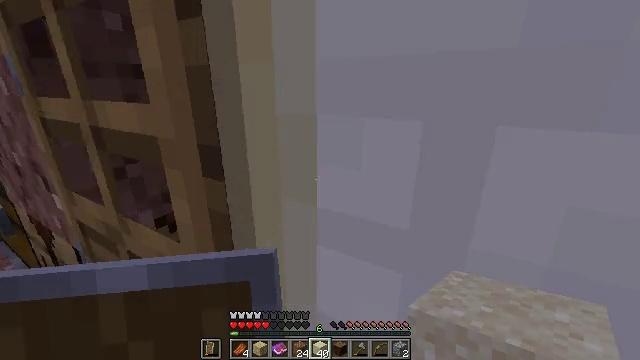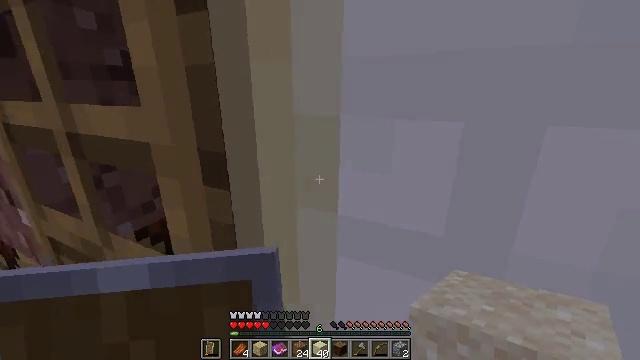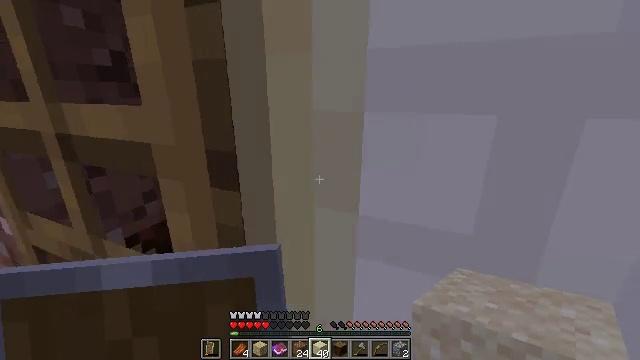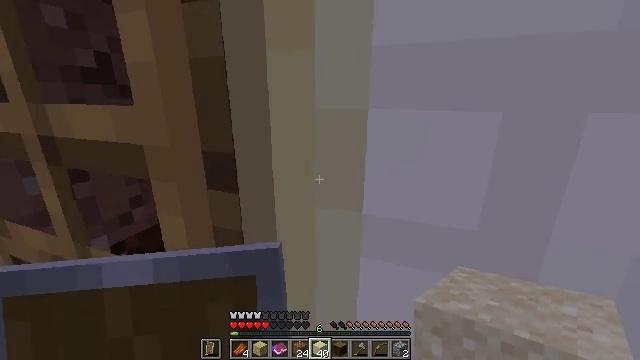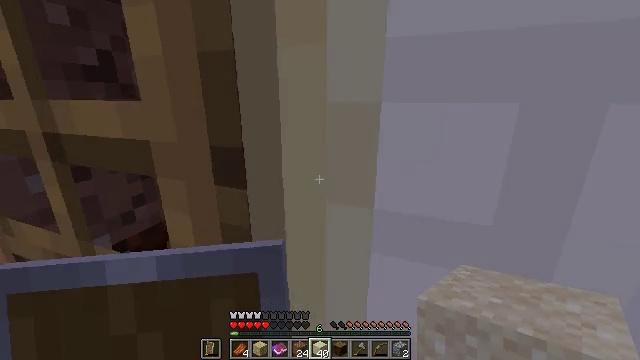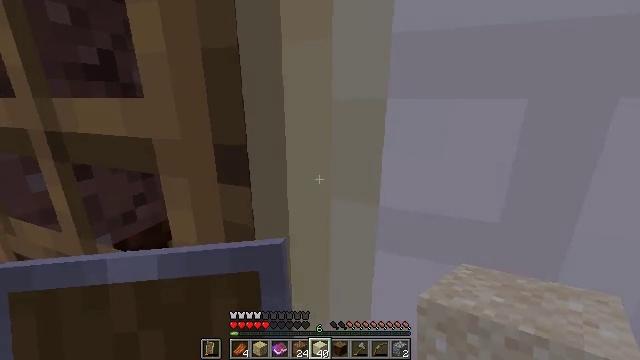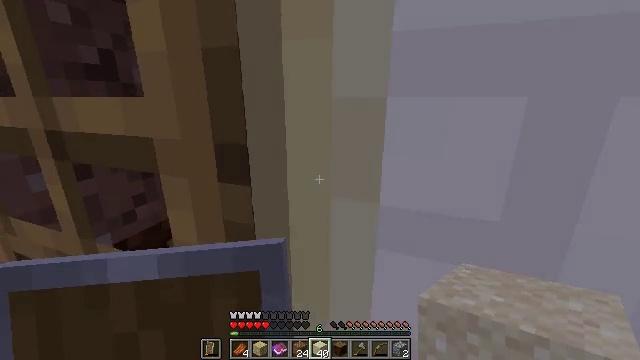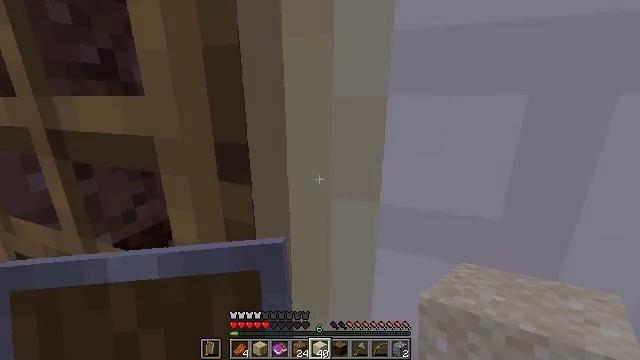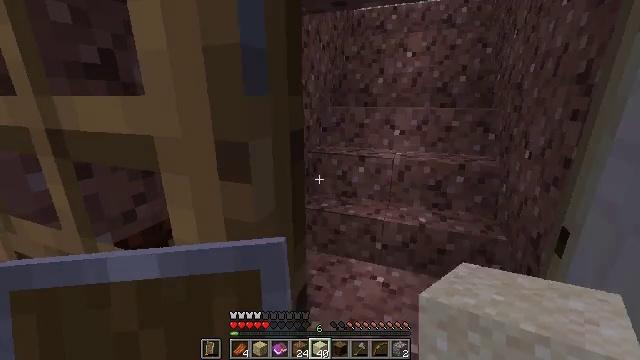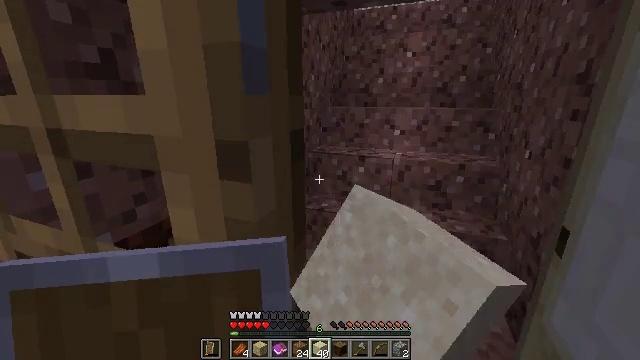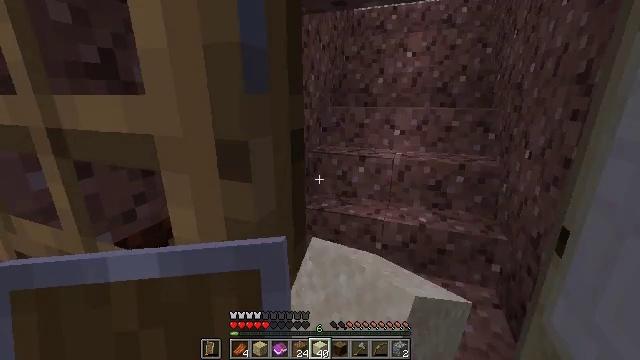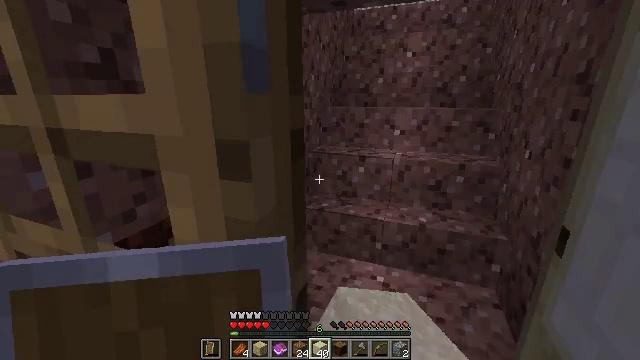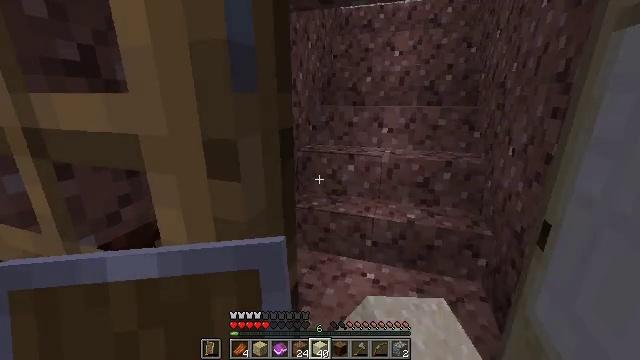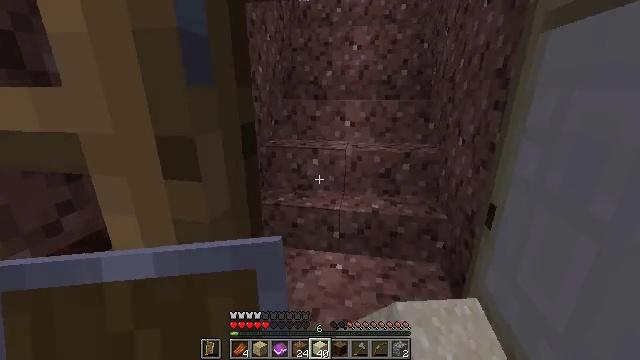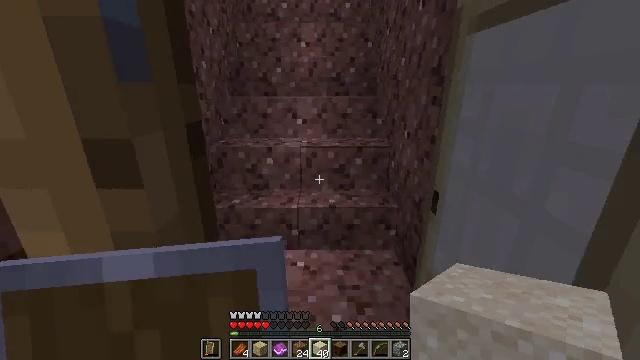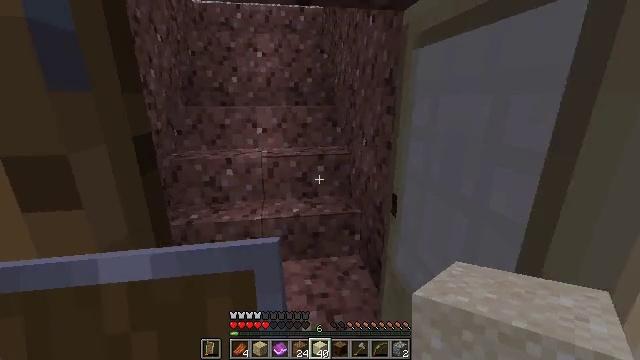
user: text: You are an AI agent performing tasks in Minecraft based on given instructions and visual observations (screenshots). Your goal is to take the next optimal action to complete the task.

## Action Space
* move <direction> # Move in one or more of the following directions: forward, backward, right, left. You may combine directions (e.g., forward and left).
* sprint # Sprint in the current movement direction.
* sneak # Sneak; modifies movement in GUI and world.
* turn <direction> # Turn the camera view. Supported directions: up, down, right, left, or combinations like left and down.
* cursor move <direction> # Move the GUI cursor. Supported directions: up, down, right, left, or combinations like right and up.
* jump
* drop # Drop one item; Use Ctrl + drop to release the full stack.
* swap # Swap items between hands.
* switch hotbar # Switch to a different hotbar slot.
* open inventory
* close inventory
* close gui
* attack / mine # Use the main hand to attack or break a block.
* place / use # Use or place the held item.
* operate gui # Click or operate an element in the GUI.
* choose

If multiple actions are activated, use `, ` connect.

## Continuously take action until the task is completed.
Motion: motion action
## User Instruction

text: Gather packed ice blocks.
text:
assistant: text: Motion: turn right
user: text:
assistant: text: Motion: turn right
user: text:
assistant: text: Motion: turn right
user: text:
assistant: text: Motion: no_op
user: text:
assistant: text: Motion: no_op
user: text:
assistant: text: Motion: no_op
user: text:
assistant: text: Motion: no_op
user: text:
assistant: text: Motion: use / place
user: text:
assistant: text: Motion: use / place
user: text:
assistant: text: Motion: use / place
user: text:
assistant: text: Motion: no_op
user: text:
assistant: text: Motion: turn right
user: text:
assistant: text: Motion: turn right and down
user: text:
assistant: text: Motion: turn right
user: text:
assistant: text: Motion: turn right and up
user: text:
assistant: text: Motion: turn right and up
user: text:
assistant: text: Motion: move forward, turn right and up
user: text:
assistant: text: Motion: move forward, turn up
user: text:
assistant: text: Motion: move forward
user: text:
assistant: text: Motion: move forward
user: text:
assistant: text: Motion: move forward
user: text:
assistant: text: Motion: move forward
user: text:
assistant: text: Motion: move forward
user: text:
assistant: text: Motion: no_op
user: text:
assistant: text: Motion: no_op
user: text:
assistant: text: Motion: no_op
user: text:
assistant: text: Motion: no_op
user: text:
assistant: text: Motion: no_op
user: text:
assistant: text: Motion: no_op
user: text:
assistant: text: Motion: turn right